Aerial crown-view tile of a tropical tree (Barro Colorado Island, Panama), acquired 20250217:
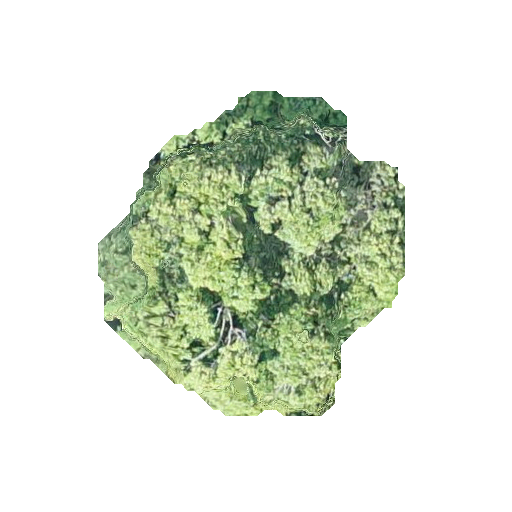
Species: Ocotea leptobotra
GBIF accepted scientific name: Ocotea leptobotra
Crown area: 104.444 m²